Question: I am reading a csv file from the working directory with the following code:
'''
df <- read.csv("test1.csv", header = TRUE,skip =6, nrow =
length(count.fields("test1.csv")) - 12)
'''
then changing the column names with the following code:
'''
colnames(df) = c("type","date","v1","v2","v3","v4","v5","v6","v7","v8","v9","v10","v11","v12","v13","v14","v15","v16","v17","v18","v19","v20","v21","v22","v23","v24","total")
'''
my data set dimension is 365 rows x 24 columns and I am trying to calculate the column (3:27) sums and create a new row at the bottom of the dataframe with the sums.
data.frame look like this:

If I try a test with some sample data as follows it works fine:
'''
x <- data.frame(x1 = c(3:8, 1:2), x2 = c(4:1, 2:5),x3 = c(3:8, 1:2), x4 = c(4:1, 2:5))
'''
x[9,(2:3)] <- apply(x, 2, sum)
but when I try in the csv file that I am working with, the code I am using is as follows:
'''
x[366,(3:27)] <- apply(df, 2, sum)
'''
but it gives an error like this: "Error in FUN(newX[, i], ...) : invalid 'type' (character) of argument"
Could anyone advise me how to resolve this?
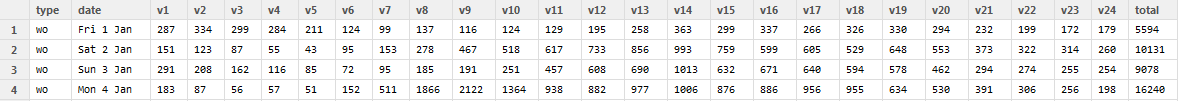
Answer: 'apply(df, 2, sum)' will try to sum all columns, and if the columns 'type' and 'date' are of a type for which R doesn't have a 'sum' method, this will fail. You could try
'''
df[366,(3:27)] <- colSums(df[,3:27], na.rm=TRUE)
'''
To identify numeric columns:
'''
myNumCols <- which(unlist(lapply(df, is.numeric)))
'''
And then
'''
df[(nrow(df) + 1), myNumCols] <- colSums(df[, myNumCols], na.rm=TRUE)
'''